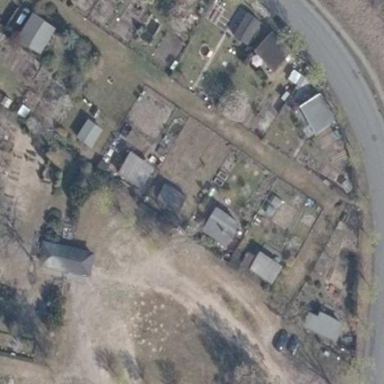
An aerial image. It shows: Allotments area.